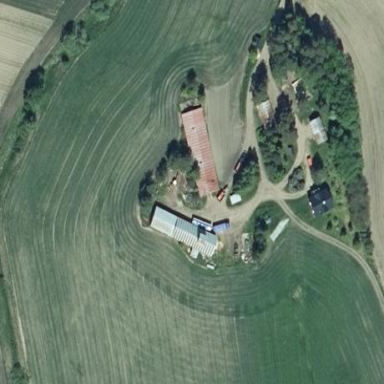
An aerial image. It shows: Farm with farmyard.